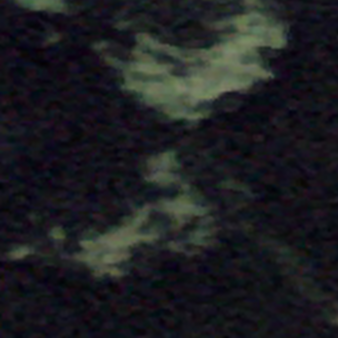
Label: other